Question: I have set up continuous integration for an ASP .NET MVC application on Team Foundation Server and it is building to the correct folders on a build server.
The issue I am having is that I can't get a proper release build. I have modified the build definition so that under Process it says 'Configurations to Build - Any CPU|Release' but it still includes the .pdb files with each .dll, plus it includes both Web.Release.config and Web.Debug.config.
What am I doing wrong?
EDIT: Here is the file list with the config transformation files in it. This folder is inside a folder called _PublishedWebsites, which in turn is in the Drop folder.

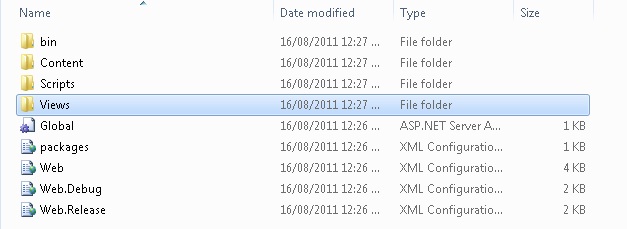
Answer: In your project properties, on the "Build" tab, click the "Advanced" button and specify "none" for Debug info.
The Web.*.config files are copied to the drop folder because, by default they are set with a Build Action of "Content". If you don't want them, change that to "None".